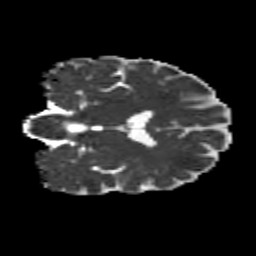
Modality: MD
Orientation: coronal
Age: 46
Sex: male
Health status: healthy
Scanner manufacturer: siemens
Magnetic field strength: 3 T
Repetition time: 10.8 s
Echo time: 0.082 s